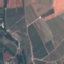
Land use / land cover: PermanentCrop